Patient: sex F, age 46
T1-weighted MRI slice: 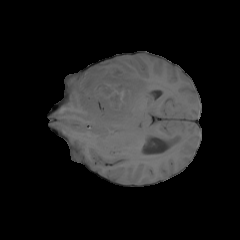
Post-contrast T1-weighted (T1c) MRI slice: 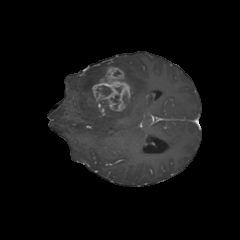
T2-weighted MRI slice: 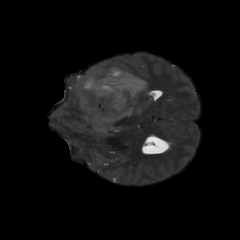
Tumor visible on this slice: yes
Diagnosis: Glioblastoma, IDH-wildtype
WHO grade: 4